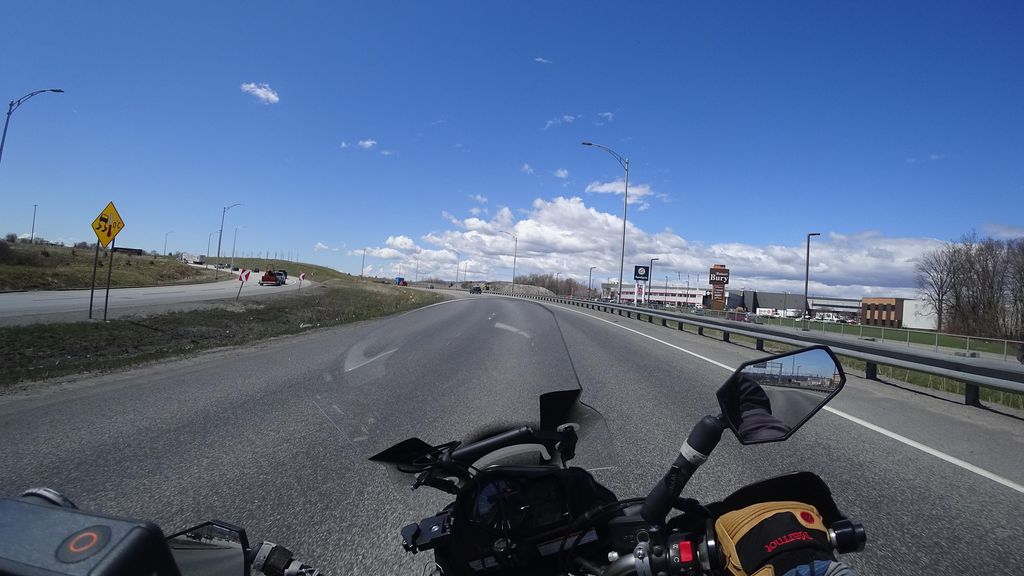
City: quebec_city